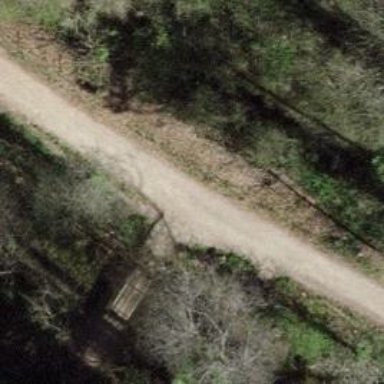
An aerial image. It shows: Path on the ground.